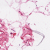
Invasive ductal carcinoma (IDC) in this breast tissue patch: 0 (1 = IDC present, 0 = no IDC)